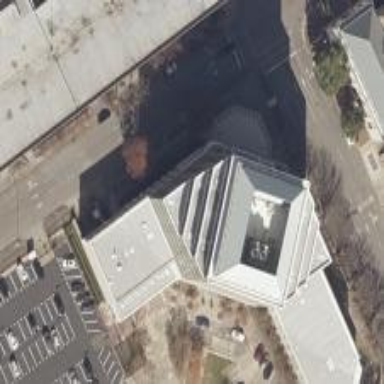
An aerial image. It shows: Courthouse building.